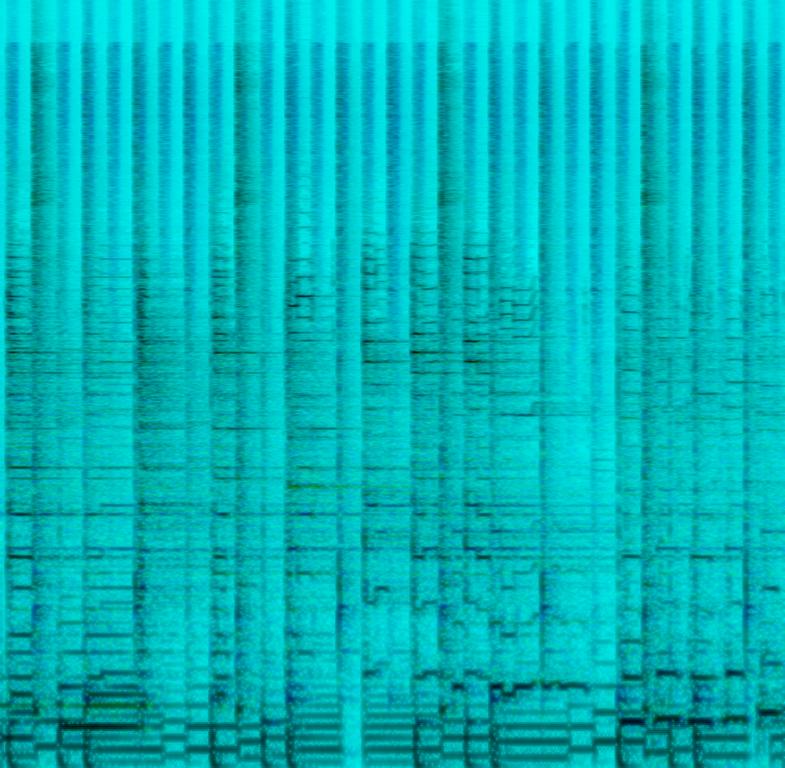
Here we have an electric guitarist intricately playing a guitar solo with a reverb effect applied to his guitar. The music is a jazzy type of backing track with a sophisticated walking bassline. The guitarist is highly skilled.